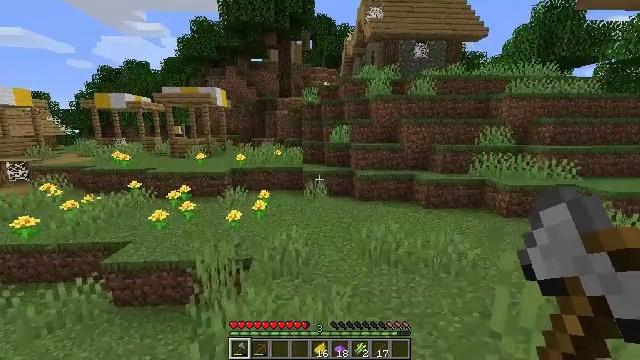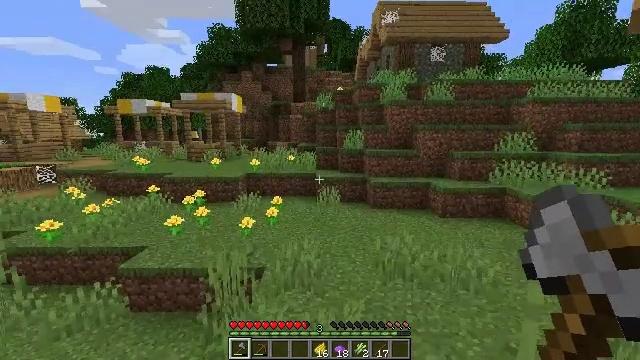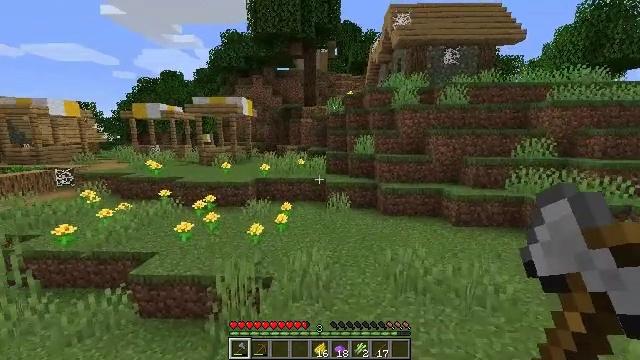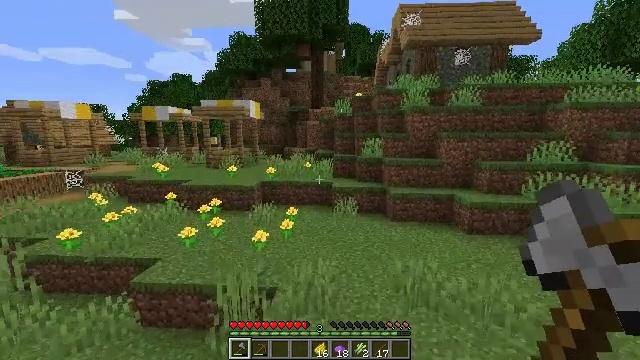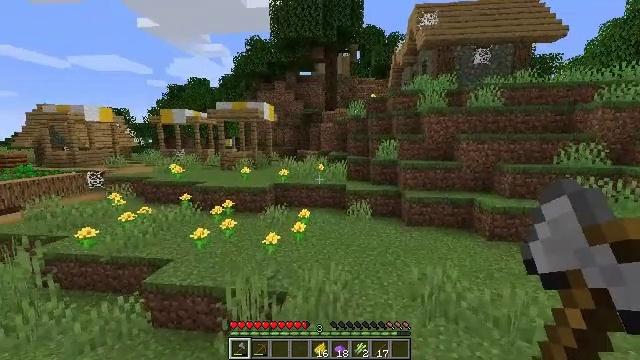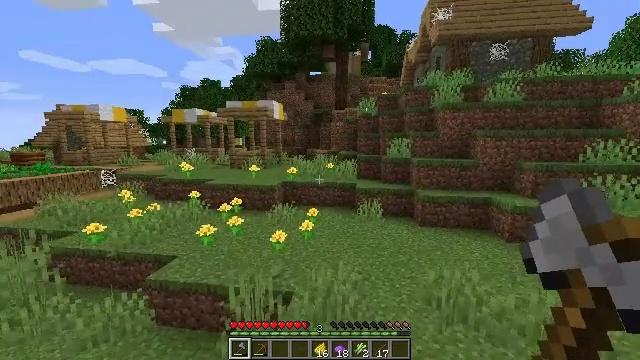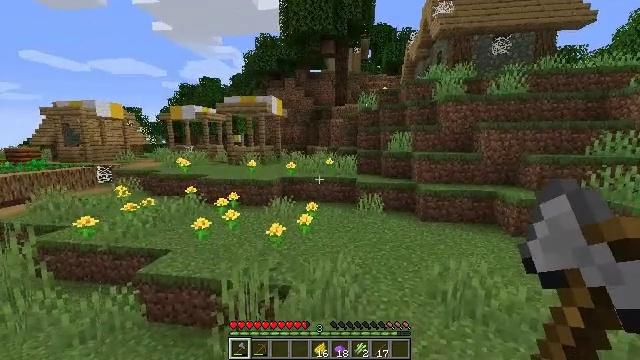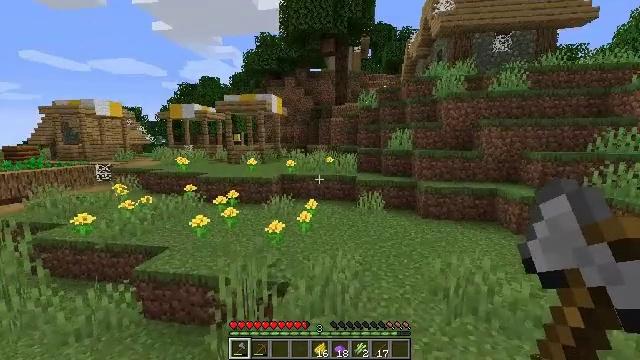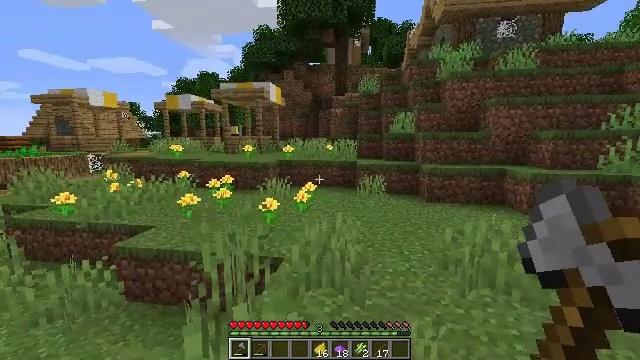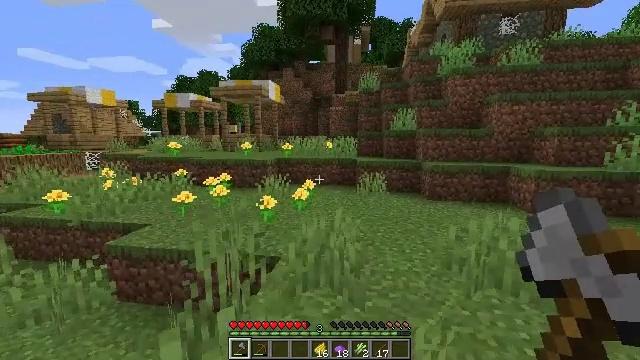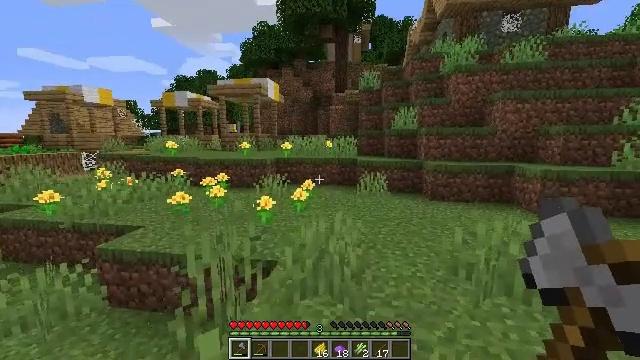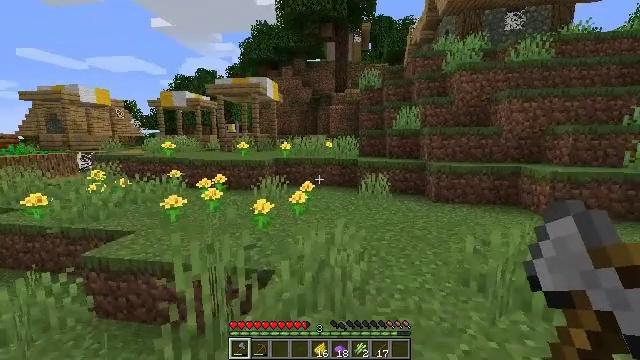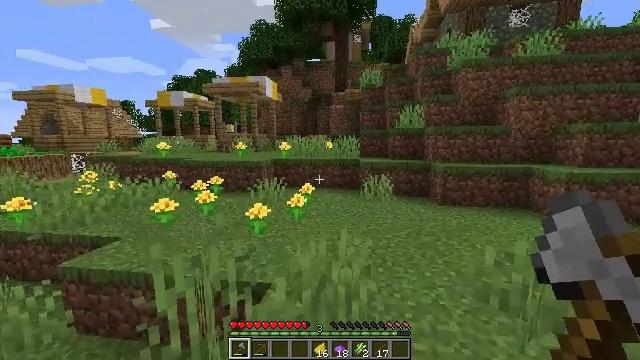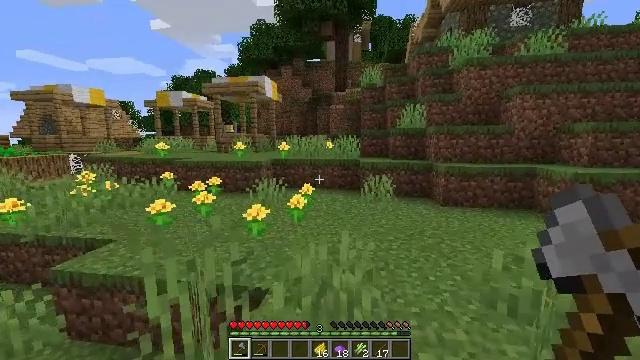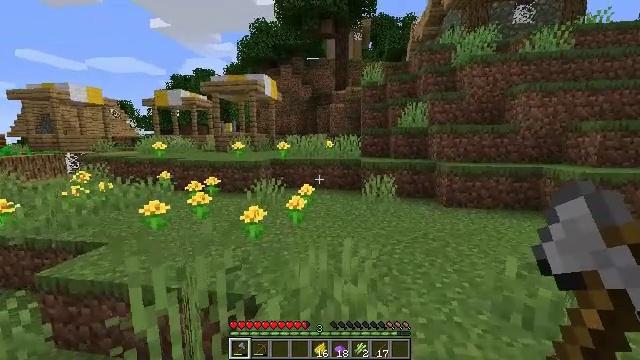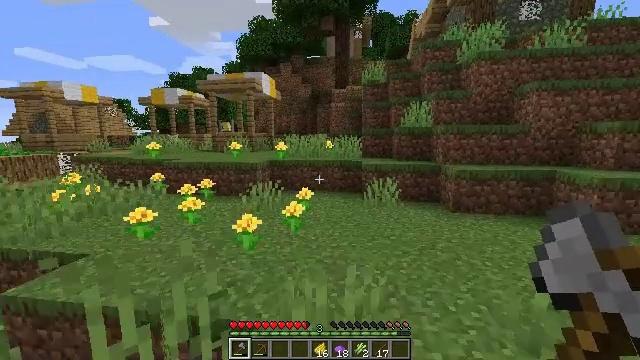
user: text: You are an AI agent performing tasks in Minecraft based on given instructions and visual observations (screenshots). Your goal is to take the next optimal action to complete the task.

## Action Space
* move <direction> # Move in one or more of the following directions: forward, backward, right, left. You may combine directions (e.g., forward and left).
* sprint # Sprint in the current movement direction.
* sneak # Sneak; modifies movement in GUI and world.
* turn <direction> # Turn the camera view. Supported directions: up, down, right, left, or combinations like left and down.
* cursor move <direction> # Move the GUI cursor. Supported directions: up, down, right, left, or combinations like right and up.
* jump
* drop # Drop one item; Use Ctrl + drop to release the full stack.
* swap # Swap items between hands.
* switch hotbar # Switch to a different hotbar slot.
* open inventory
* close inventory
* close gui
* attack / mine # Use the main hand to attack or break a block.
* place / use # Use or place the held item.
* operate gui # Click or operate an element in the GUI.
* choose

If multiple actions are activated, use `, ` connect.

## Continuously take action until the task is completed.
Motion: motion action
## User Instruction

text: Break the white wool for crafting.
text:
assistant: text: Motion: move forward, turn left, jump
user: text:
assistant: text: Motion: move forward, turn left
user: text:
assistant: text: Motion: move forward, turn left
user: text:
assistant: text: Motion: move forward, turn left
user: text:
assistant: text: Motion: move forward, turn left
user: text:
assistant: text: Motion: move forward
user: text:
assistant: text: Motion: move forward
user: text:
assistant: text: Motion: move forward
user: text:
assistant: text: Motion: move forward
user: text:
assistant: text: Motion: move forward
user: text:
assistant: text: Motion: move forward
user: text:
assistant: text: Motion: move forward
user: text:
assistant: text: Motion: move forward
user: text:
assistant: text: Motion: move forward
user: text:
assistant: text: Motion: move forward
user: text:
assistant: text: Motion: move forward
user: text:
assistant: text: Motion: move forward
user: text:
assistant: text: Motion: move forward
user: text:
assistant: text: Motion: move forward
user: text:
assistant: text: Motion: move forward
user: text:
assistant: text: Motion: no_op
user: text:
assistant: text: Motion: no_op
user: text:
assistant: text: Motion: move forward
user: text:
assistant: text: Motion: move forward
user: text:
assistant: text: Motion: no_op
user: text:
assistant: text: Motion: move forward
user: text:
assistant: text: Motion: move forward
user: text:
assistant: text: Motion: move forward
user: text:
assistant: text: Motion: move forward
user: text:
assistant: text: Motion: move forward